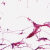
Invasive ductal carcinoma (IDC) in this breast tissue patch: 0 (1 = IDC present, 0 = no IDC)